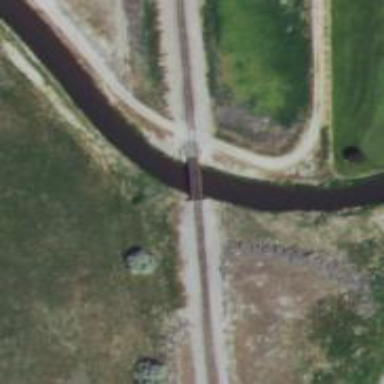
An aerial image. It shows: Crossing for the railway.